Interaction volume radius: 10 \u00c5
Interaction volume height: 35 \u00c5
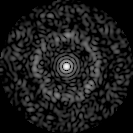
Disorder parameter: 0.8635